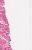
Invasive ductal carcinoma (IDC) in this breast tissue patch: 0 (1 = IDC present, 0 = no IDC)